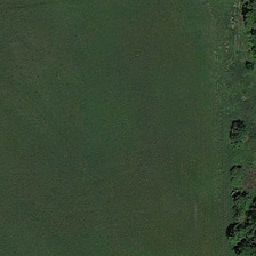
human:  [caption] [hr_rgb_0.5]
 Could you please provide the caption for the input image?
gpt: Trees are deep in the meadow.

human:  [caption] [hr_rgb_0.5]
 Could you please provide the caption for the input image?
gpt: There are towering trees deep in the grassland.

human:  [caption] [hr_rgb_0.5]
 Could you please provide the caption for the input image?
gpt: Here are some of the green plants and little green around the tree.

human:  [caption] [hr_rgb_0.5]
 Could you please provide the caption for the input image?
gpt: It's a green plant. There's a little green around the trees.

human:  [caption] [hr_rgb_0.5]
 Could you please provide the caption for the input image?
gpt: on the ground there is a vast stretches of grassland .